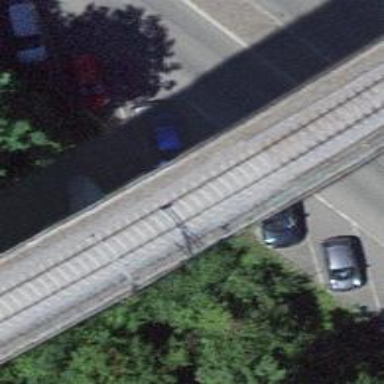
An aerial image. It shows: Bridge over electrified railway with contact line.